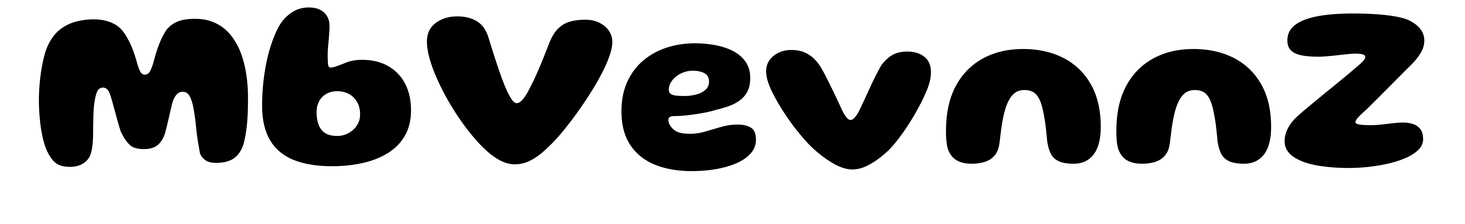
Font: Gluten_Bold